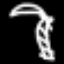
Label: palm tree